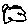
Label: cloud